Question: When I in a for loop in PyCharm it lets you type in stuff.
Is there a setting to turn that off?
Here's my code
'''
while True:
pass
'''
and it shows

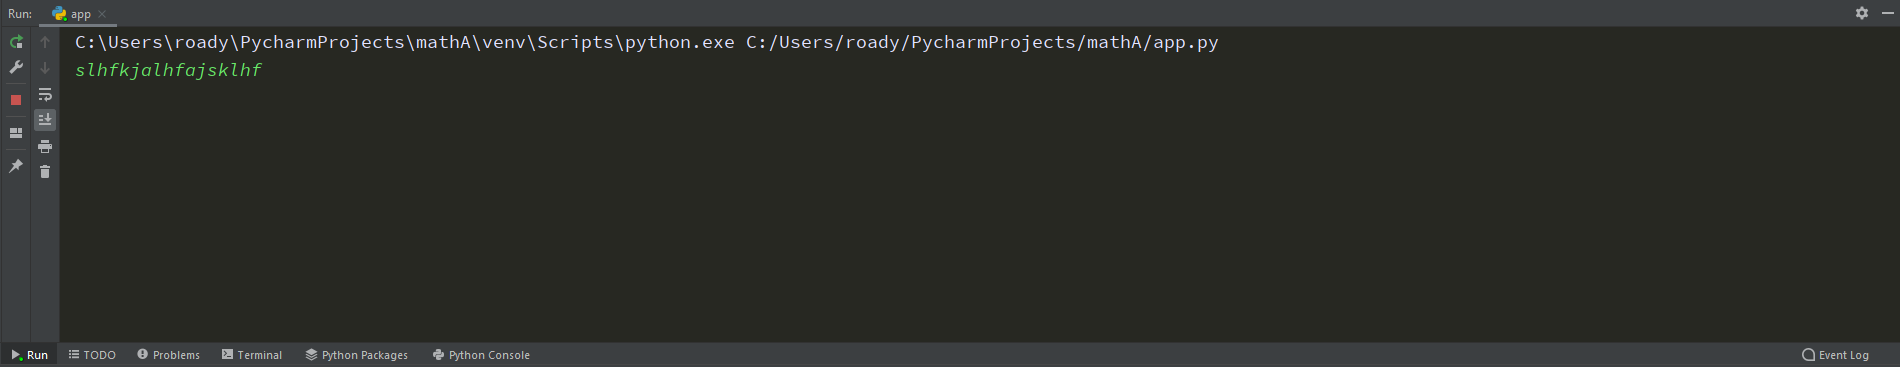
Answer: This only happens if you use a <URL>.
This can be disabled by going to 'Run' '>' 'Edit Configurations' and checking 'Emulate terminal in output console'. As shown in the screenshot.
<URL>